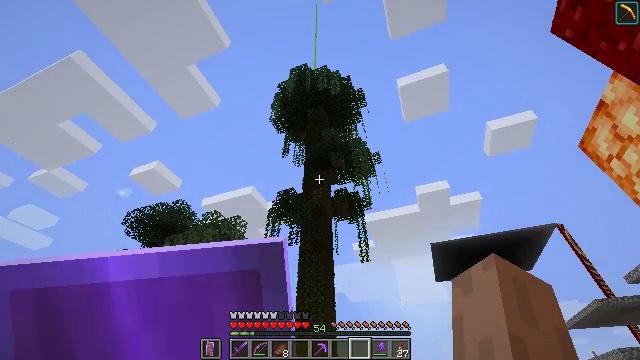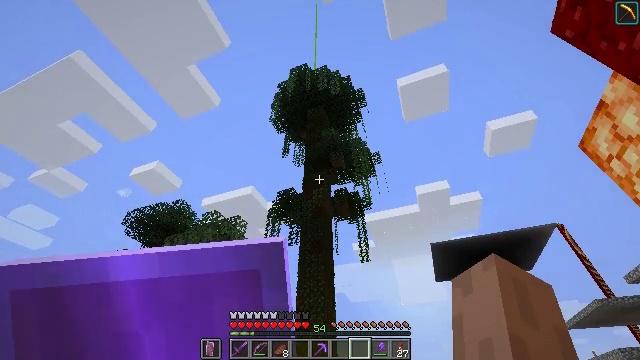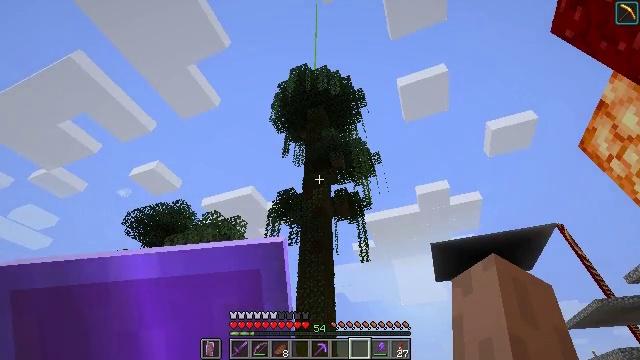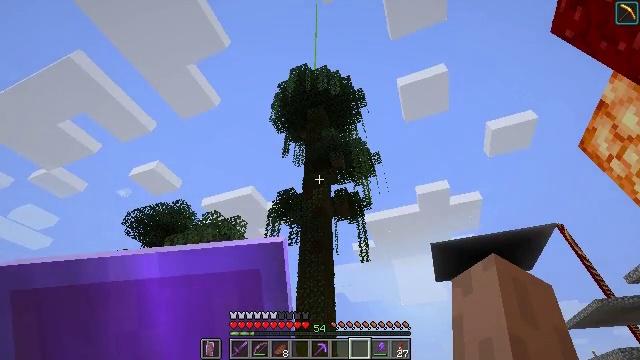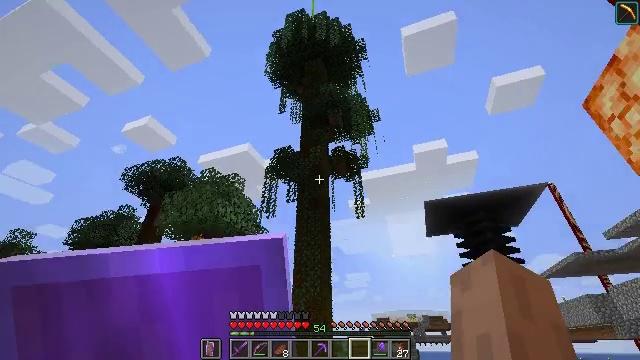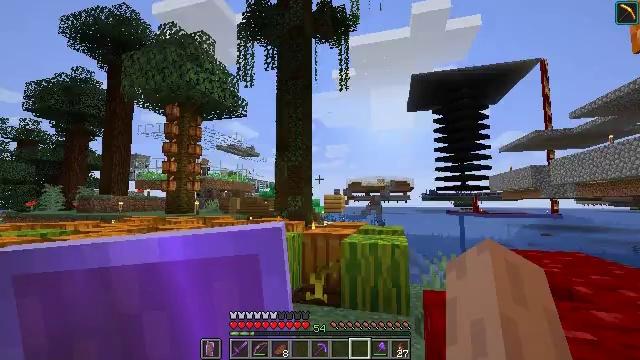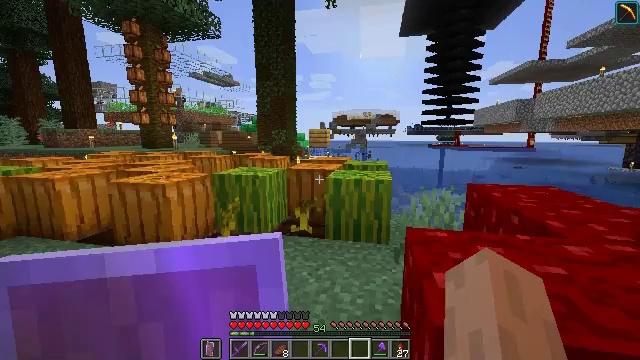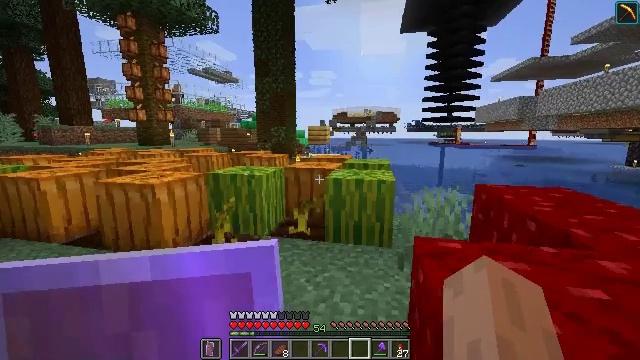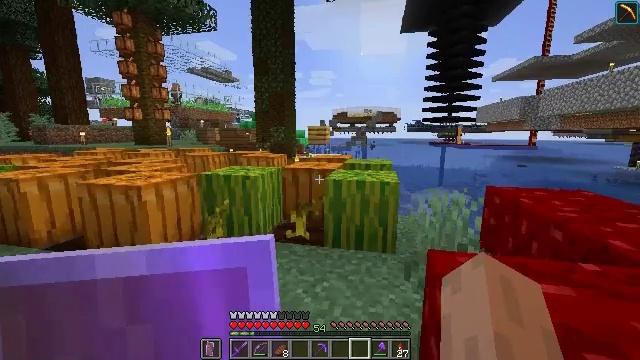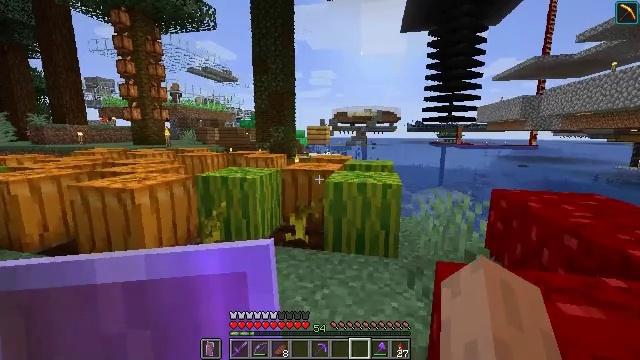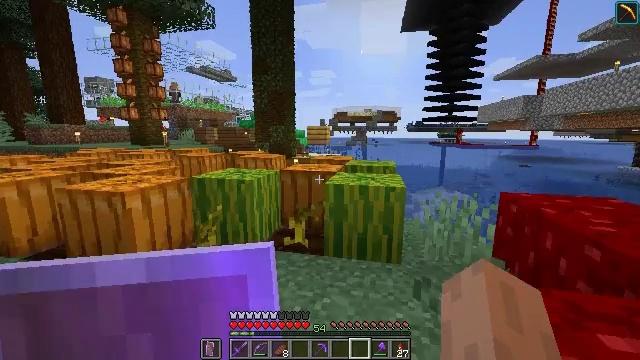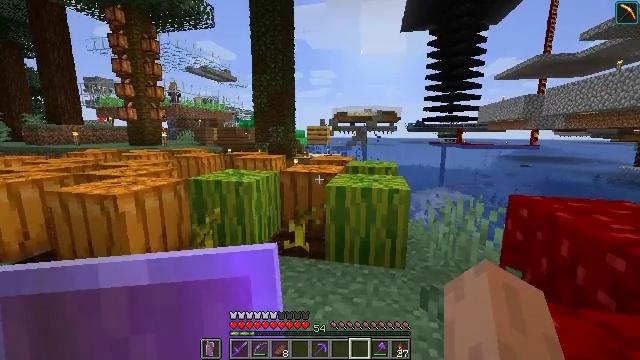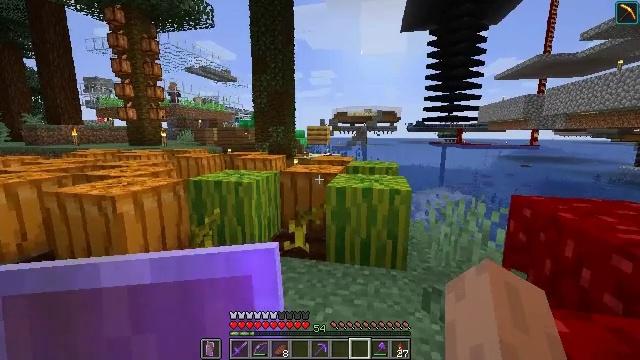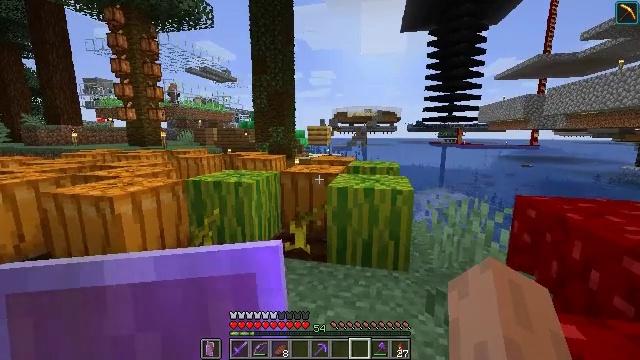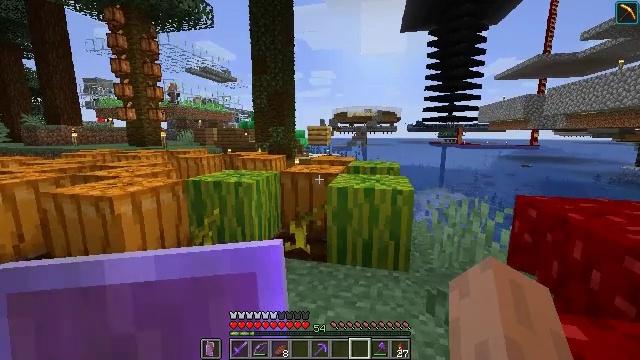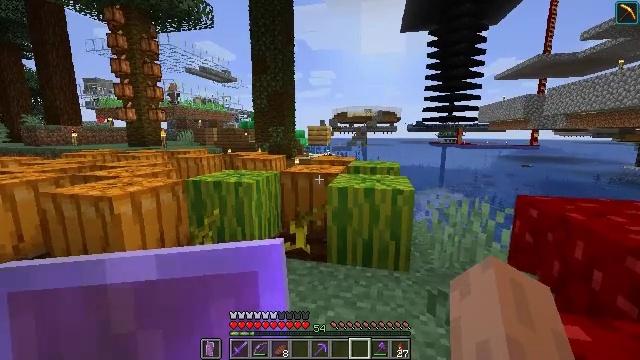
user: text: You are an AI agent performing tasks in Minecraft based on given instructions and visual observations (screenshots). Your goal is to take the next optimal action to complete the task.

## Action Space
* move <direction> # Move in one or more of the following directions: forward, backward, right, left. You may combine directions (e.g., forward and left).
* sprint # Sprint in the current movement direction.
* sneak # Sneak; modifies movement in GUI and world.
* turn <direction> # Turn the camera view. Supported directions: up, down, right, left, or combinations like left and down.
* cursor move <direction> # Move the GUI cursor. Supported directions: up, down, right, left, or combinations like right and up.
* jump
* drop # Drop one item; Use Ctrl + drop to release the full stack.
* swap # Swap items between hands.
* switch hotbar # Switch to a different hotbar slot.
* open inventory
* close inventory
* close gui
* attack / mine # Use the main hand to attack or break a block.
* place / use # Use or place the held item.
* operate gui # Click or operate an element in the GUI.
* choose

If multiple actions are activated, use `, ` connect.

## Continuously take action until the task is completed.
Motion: motion action
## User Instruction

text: Craft paper with the crafting table.
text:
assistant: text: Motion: no_op
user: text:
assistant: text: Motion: no_op
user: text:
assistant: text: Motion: no_op
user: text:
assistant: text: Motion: turn down
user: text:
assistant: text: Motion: move forward, turn right and down
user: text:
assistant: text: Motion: move forward, turn right and down
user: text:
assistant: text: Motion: move forward
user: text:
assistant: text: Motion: move forward
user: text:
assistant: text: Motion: move forward
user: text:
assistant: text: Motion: no_op
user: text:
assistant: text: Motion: no_op
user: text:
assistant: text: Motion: no_op
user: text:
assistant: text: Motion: no_op
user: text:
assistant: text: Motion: no_op
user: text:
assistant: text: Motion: no_op
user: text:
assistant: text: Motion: no_op
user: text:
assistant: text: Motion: move forward
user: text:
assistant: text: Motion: move forward
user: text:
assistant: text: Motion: move forward
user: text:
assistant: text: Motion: move forward
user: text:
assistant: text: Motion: move forward and move right
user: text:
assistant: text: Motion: move forward and move right
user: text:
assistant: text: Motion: move forward and move right
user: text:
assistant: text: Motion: move forward and move right
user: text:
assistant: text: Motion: move forward and move right
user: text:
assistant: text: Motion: move forward and move right
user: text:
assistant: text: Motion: move forward and move right
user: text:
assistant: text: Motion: move forward and move right
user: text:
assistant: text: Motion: move right
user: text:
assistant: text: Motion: move right